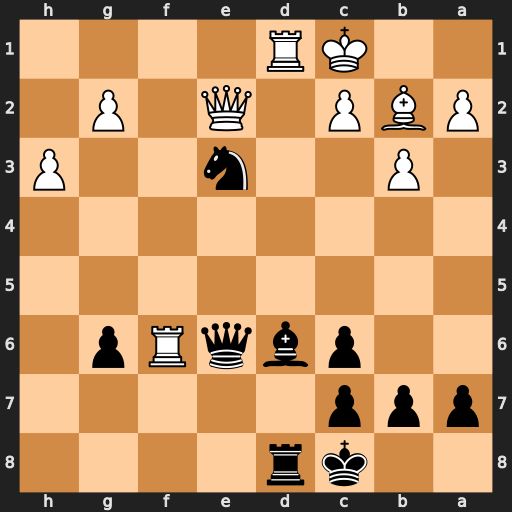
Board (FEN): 2kr4/ppp5/2pbqRp1/8/8/1P2n2P/PBP1Q1P1/2KR4
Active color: b
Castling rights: -
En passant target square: -
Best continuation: Qxf6 Qxe3 Qf4 Qd2 Qxd2+ Rxd2 Bf4